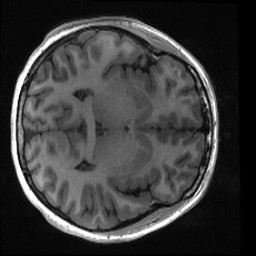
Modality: T1w
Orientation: axial